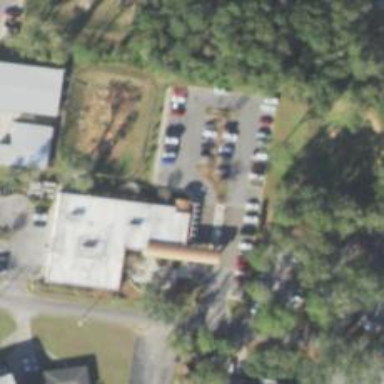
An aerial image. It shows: Parking space is available.